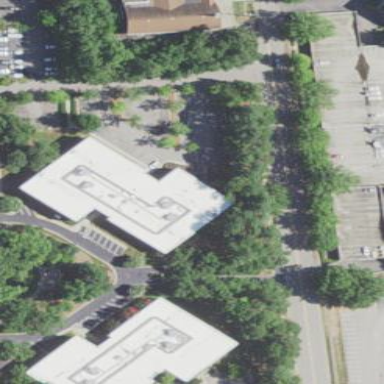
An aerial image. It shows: Commercial building.